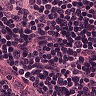
Metastatic tissue present: no